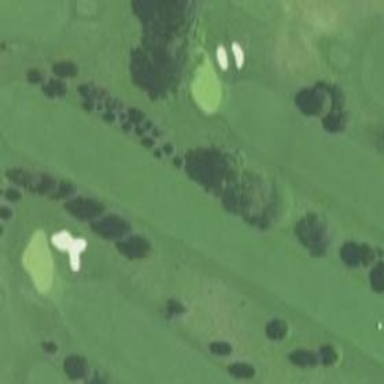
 specifically golf. It features beautiful fairway for golf enthusiasts to enjoy."